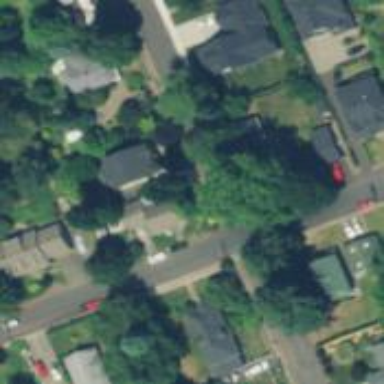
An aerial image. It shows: Residential road with sidewalk on the left.